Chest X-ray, PA view. Patient: 67 years old, sex M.
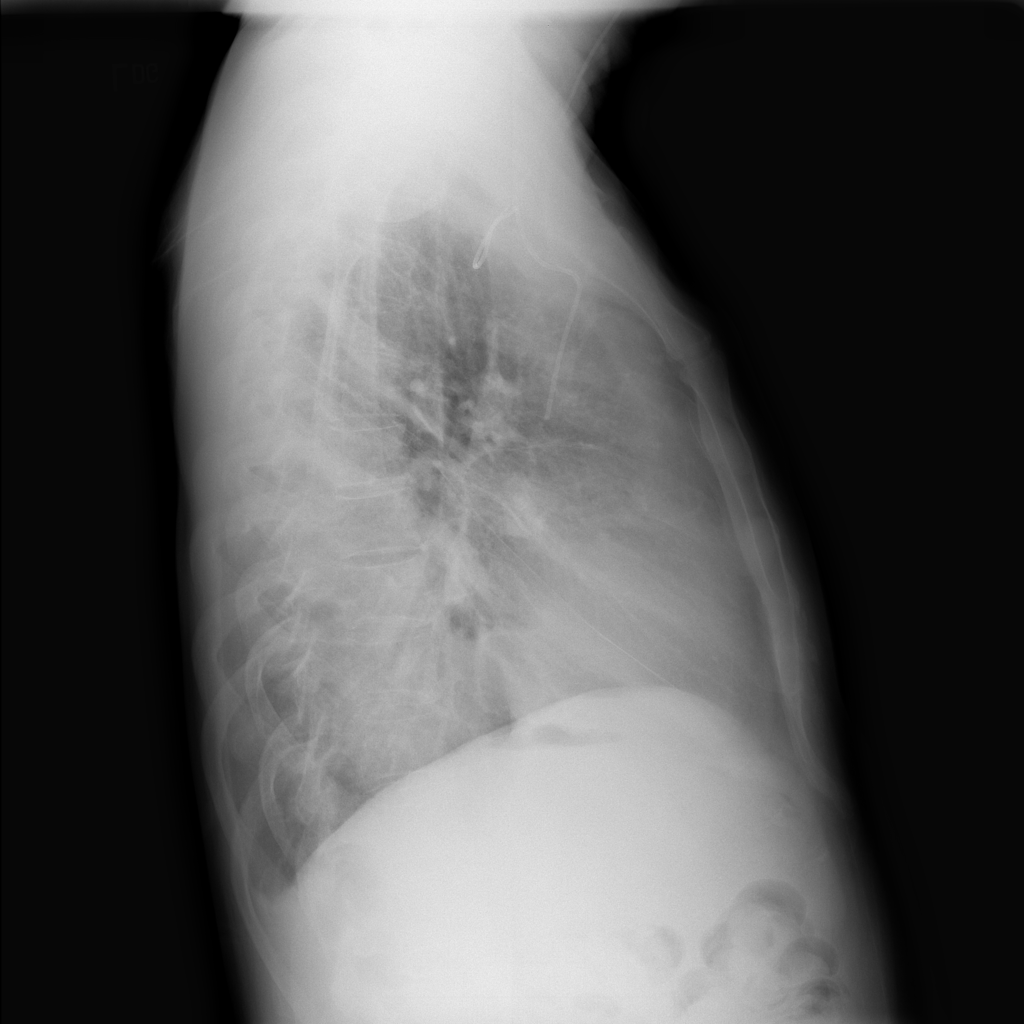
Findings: No Finding